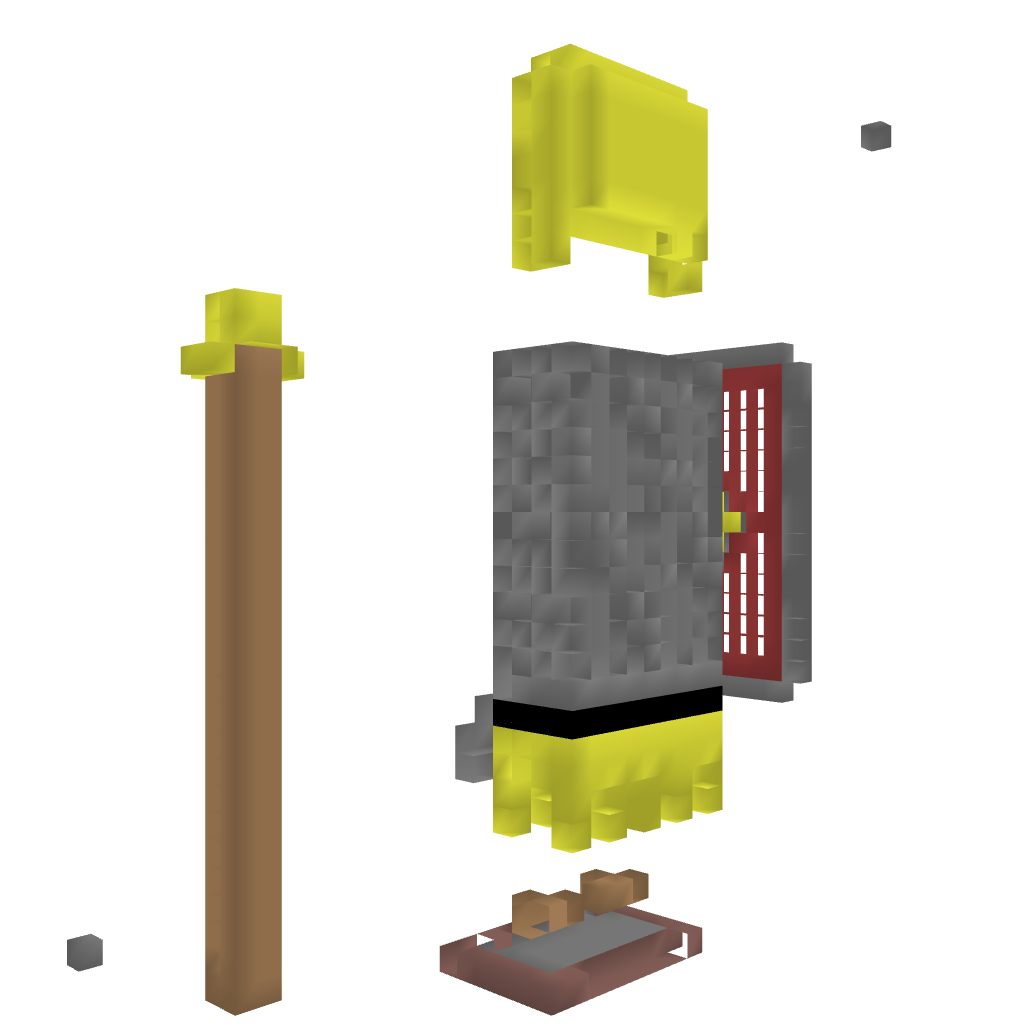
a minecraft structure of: Statue bad low quality